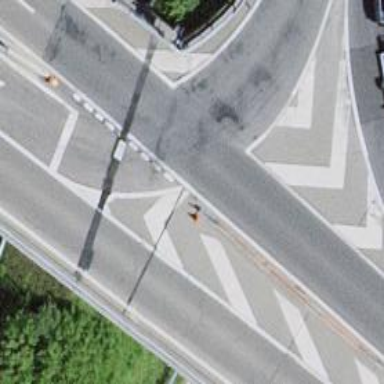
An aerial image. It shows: Trunk link highway bridge with asphalt surface.